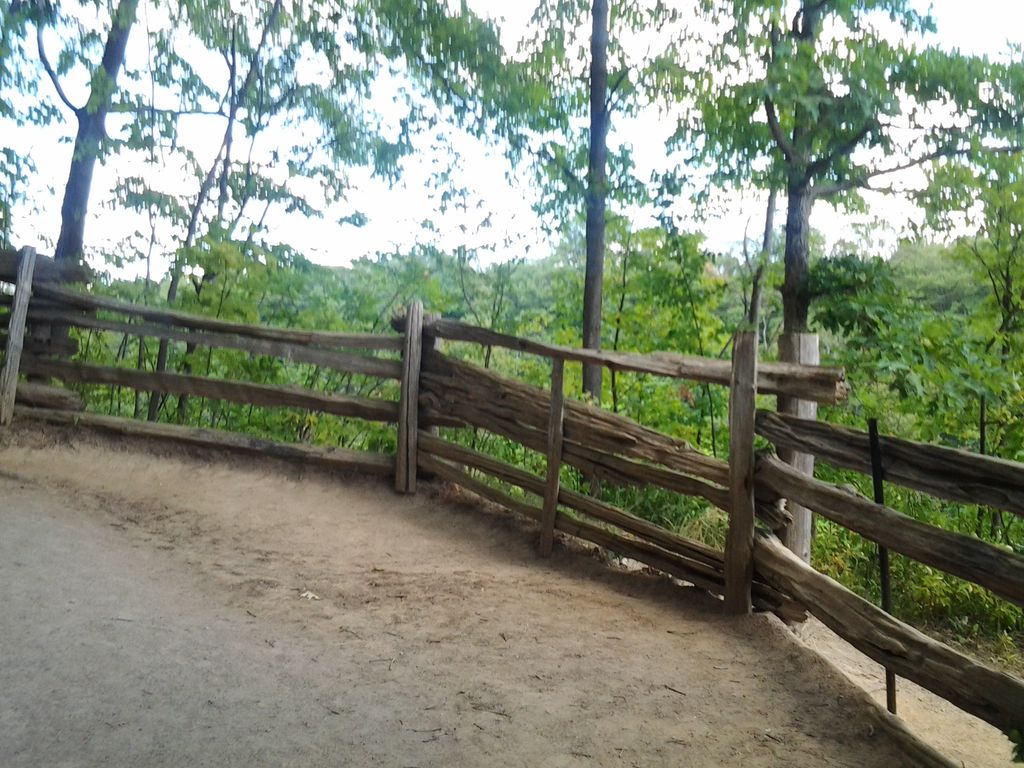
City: hamilton